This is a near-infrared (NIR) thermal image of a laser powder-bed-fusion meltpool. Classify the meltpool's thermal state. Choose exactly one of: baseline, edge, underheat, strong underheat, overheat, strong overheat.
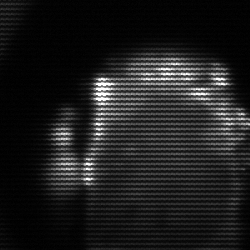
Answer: baseline